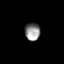
Tissue: prostate
Cell type: Epithelial cells
Senescence score: 0.3159
Nuclear area (px): 261
Mean DAPI intensity: 141.943